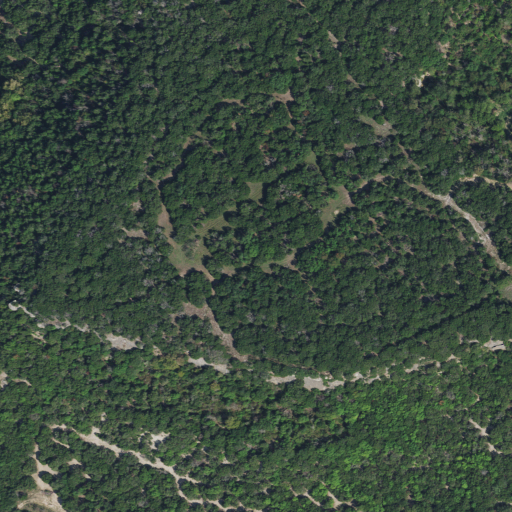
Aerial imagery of mountain in Texas named Twin Mountains containing evergreen forest, shrub, deciduous forest, grassland, and open development